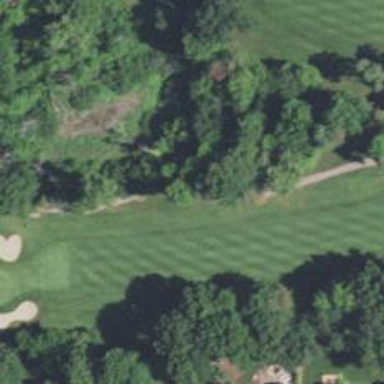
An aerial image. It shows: Service road designated as golf cart path.